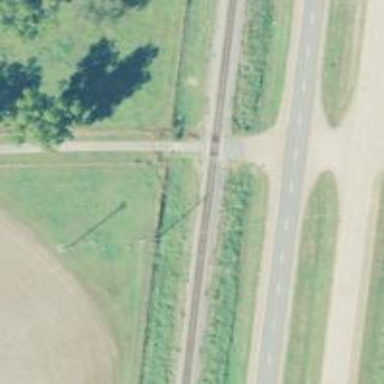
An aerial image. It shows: Level crossing along the railway.